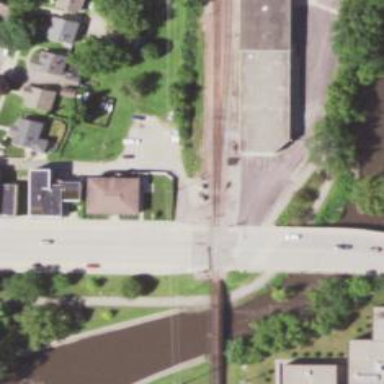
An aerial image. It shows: Crossing for the railway.